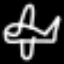
Label: airplane